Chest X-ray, PA view. Patient: 32 years old, sex F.
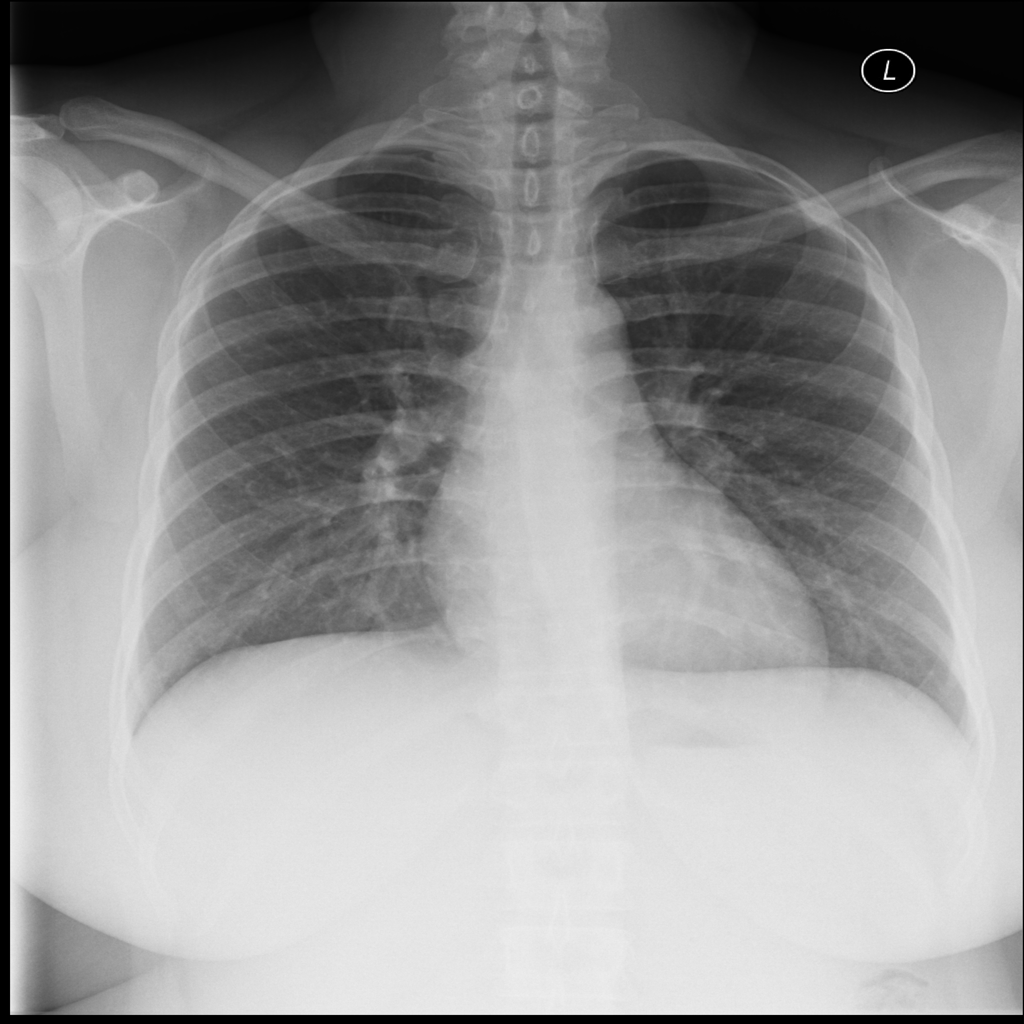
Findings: No Finding